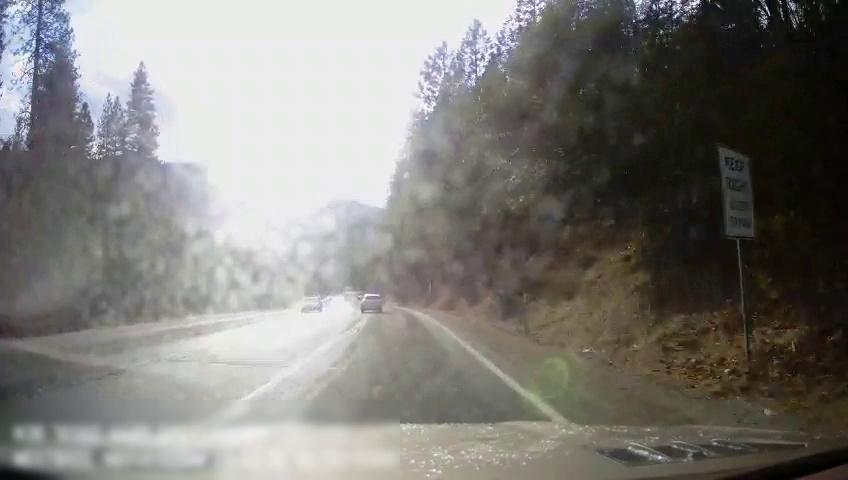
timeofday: Day
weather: Sunny
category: Drivable Space
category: Vehicles | SUV
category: Vehicles | Car
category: Lanes | Current Lane
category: Lanes | Current Lane
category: Lanes | Opposite Lane
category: Lanes | Opposite Lane
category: Traffic | Signs